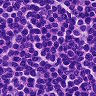
Metastatic tissue present: no